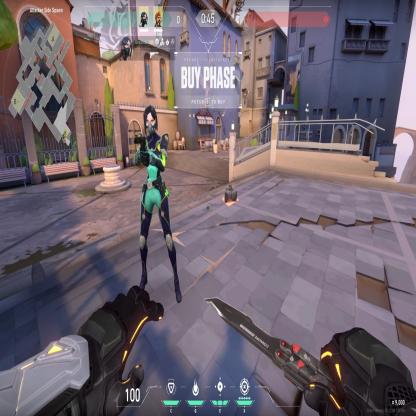
Label: dropped spike ; teammate